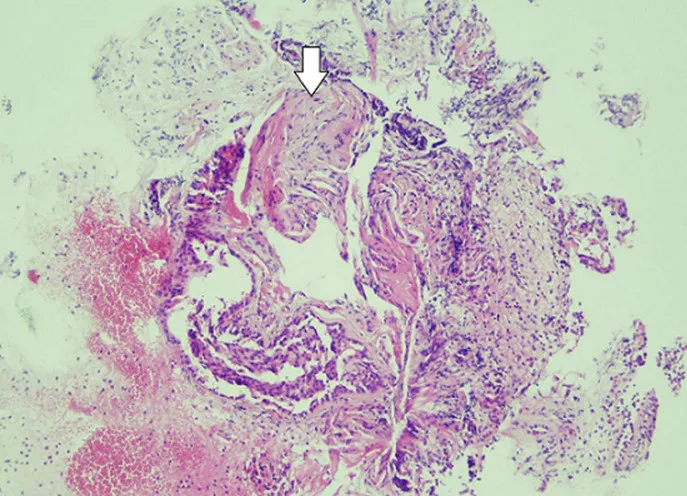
patchy involvement with loose fibroblastic plugs in the second biopsy.
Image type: pathology (h&e)